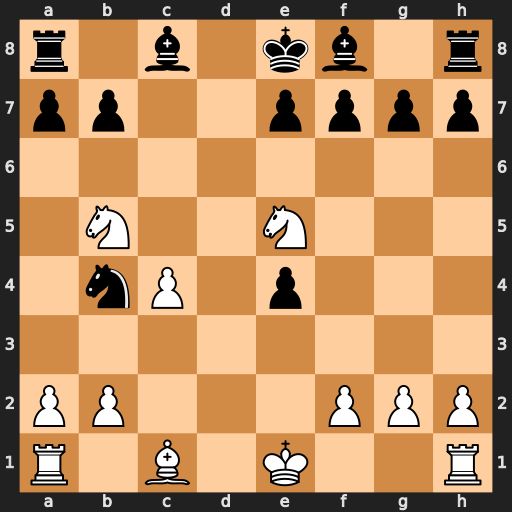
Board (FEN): r1b1kb1r/pp2pppp/8/1N2N3/1nP1p3/8/PP3PPP/R1B1K2R
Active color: w
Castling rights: KQkq
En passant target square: -
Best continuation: Nc7+ Kd8 Nxa8